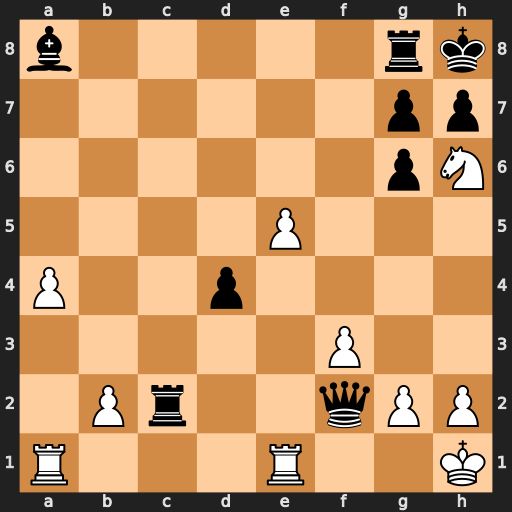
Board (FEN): b5rk/6pp/6pN/4P3/P2p4/5P2/1Pr2qPP/R3R2K
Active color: w
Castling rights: -
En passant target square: -
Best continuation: Nf7#